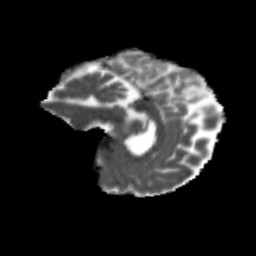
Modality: MD
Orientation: sagittal
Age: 63
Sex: female
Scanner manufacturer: siemens
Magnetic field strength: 3 T
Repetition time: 4.71 s
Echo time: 0.0906 s